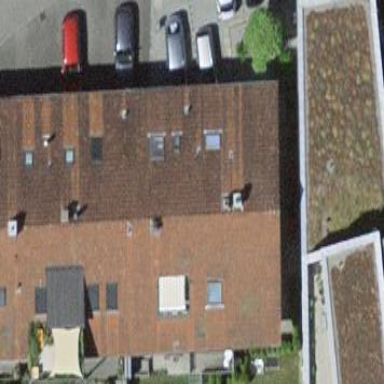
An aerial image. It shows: Terrace building with tile roof.